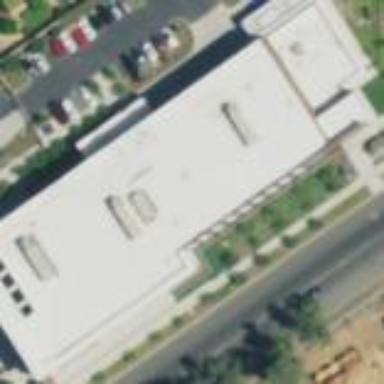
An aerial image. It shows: Courthouse building.